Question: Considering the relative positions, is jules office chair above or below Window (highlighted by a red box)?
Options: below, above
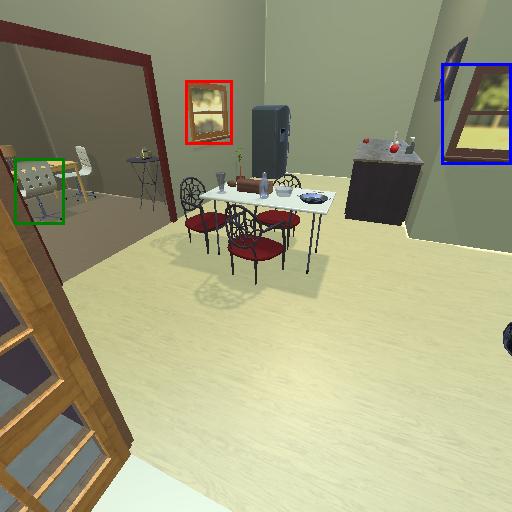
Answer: below